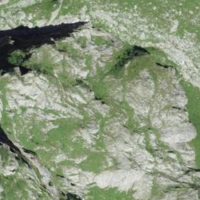
EUNIS habitat code: 48
Species observed at this site:
Marmota marmota